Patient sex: M
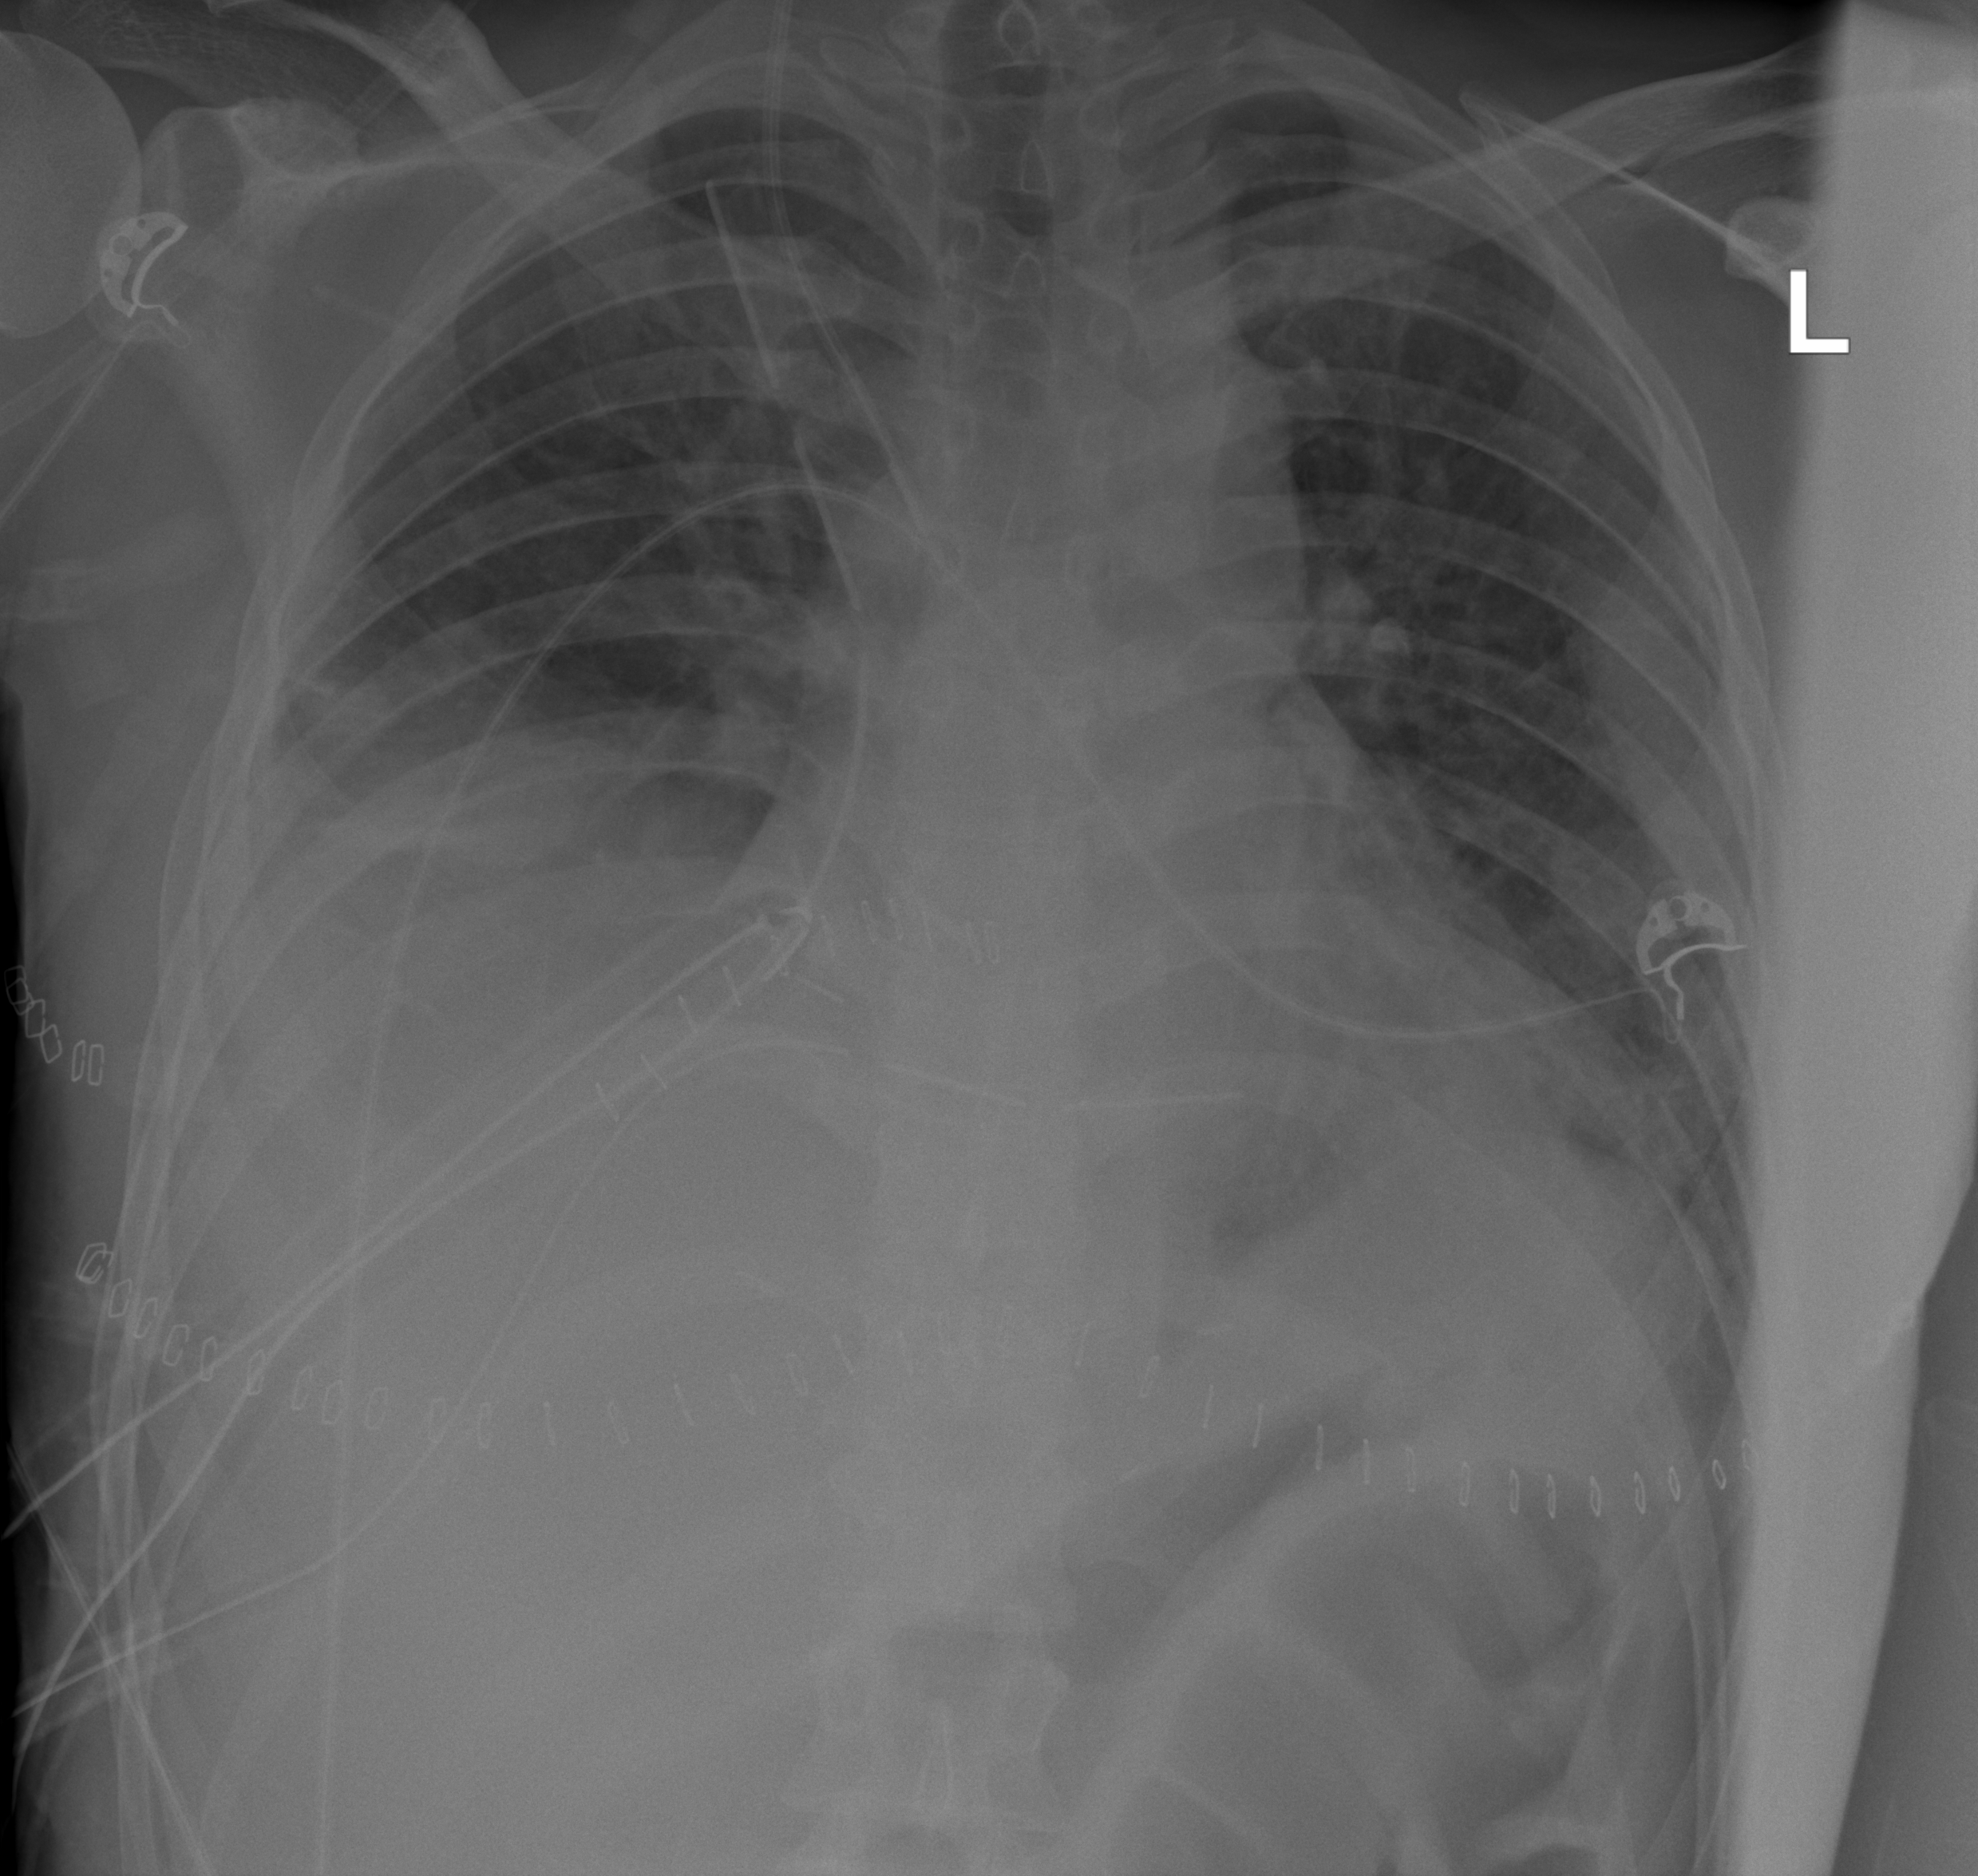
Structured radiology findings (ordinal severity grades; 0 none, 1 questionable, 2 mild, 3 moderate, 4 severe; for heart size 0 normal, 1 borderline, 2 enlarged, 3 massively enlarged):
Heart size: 2
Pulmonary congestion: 1
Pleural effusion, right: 3
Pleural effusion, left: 1
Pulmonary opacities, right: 1
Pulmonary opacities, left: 0
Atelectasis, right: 3
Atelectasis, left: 2